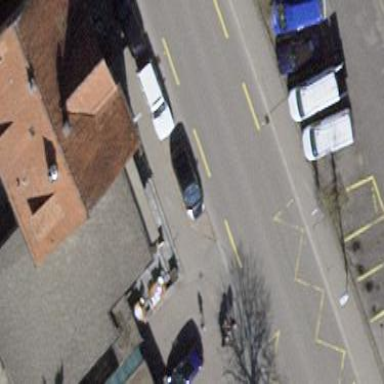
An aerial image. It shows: Restaurant building.